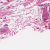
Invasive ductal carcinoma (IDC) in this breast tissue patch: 0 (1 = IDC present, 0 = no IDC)